Aerial crown-view tile of a tropical tree (Barro Colorado Island, Panama), acquired 20241112:
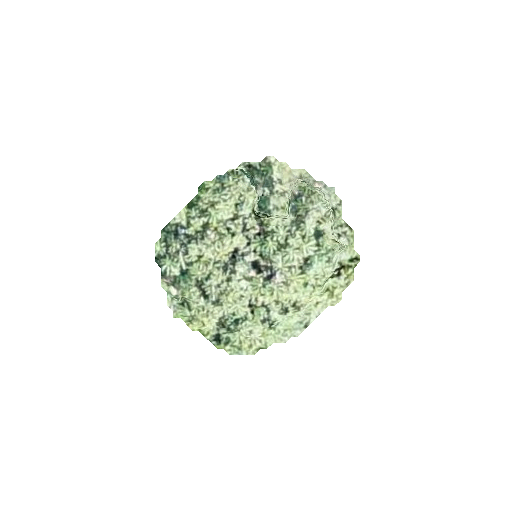
Species: Cecropia insignis
GBIF accepted scientific name: Cecropia insignis
Crown area: 43.619 m²